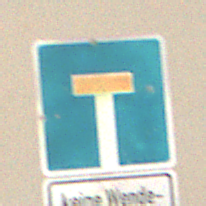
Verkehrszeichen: Sackgasse
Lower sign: HinweisGeaenderteVorfahrtVerkehrsfuehrungVerkehrsregelung3
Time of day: MorningAfternoon
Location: Outdoor (Urban)
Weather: Clear
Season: NotSpecified
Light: Natural